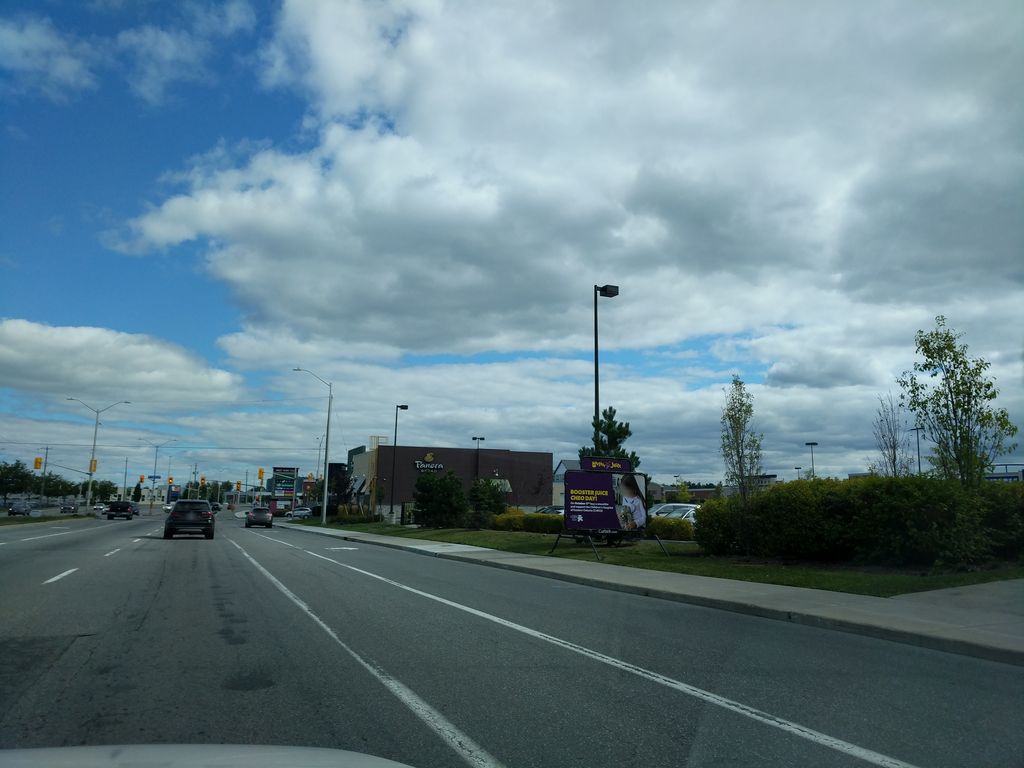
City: ottawa-gatineau